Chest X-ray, PA view. Patient: 55 years old, sex M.
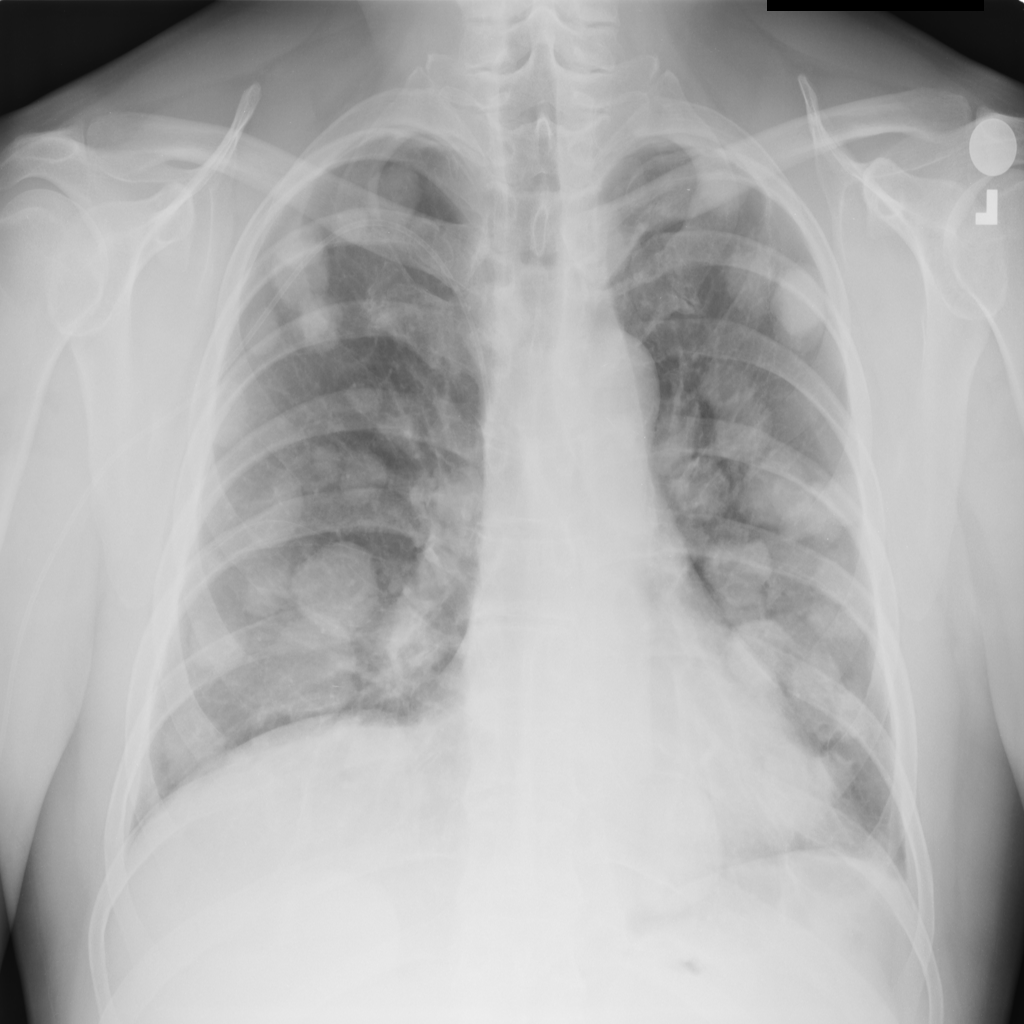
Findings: Mass